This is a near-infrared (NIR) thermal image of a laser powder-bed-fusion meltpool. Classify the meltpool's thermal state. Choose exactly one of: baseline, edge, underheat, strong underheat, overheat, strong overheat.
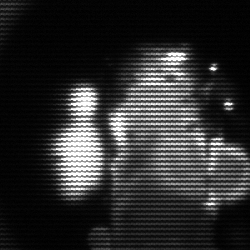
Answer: strong underheat